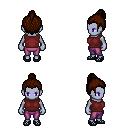
a pixel art fantasy rpg character, female body template, dark elf, purple skin, maroon sleeveless shirt, magenta pants, brown short topknot hairstyle, ghillies, four views (front, back, left, right), 2x2 character sprite sheet, small pixel art, hard edges, no anti-aliasing